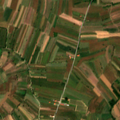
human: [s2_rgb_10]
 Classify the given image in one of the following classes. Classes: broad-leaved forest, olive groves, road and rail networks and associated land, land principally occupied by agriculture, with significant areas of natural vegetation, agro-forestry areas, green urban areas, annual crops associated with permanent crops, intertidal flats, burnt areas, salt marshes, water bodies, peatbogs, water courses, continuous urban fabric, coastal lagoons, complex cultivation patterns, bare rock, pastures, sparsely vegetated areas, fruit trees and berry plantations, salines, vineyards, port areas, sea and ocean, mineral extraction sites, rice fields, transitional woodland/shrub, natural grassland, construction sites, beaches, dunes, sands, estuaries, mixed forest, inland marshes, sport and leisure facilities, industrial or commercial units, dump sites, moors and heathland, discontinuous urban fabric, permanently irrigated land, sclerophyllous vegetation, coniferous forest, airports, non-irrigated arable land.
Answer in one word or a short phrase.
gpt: non-irrigated arable land, complex cultivation patterns, land principally occupied by agriculture, with significant areas of natural vegetation